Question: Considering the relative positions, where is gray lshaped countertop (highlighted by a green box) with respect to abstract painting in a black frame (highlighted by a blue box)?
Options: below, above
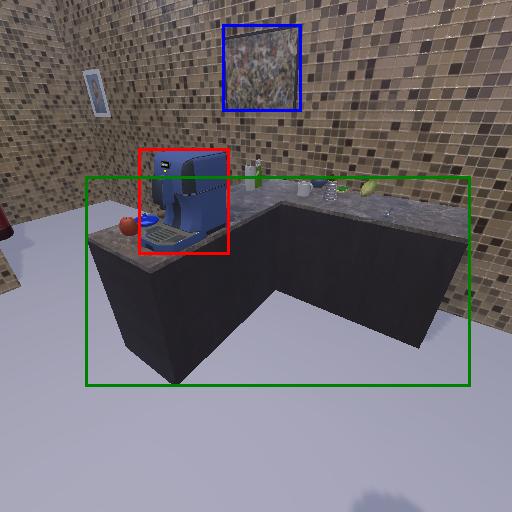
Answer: below